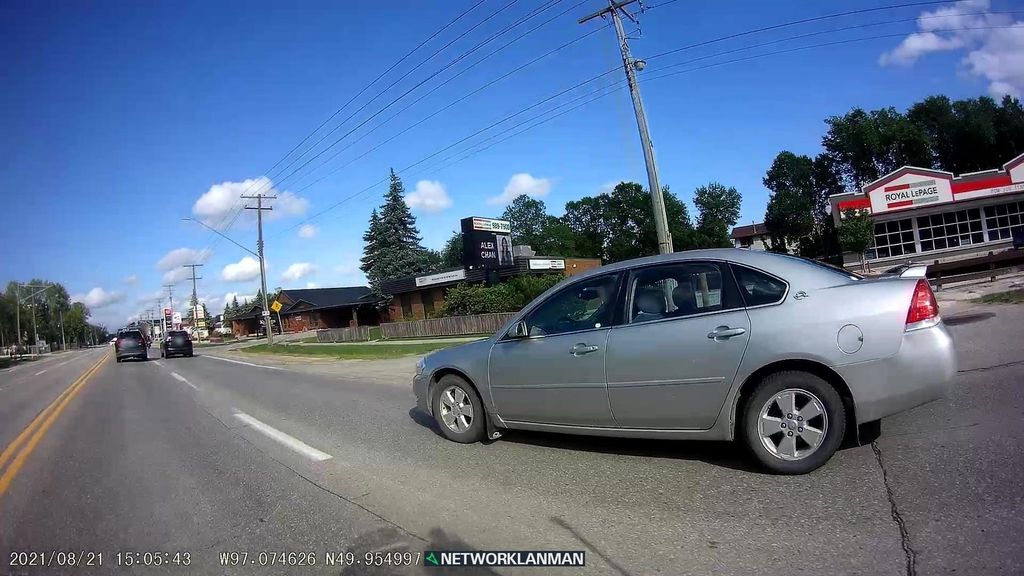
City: winnipeg